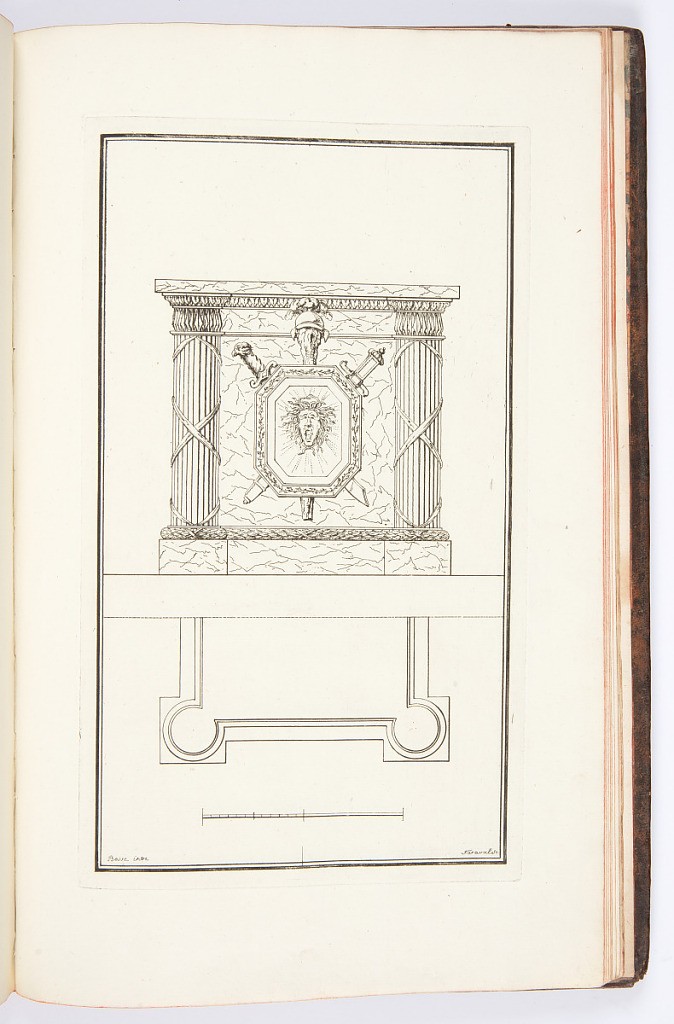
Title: POELE militaire, orné de trophées et faisceaux d’armes en colonnes aux quatre angles
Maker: Louis-Gustave Taraval, French, 1738 – 1794
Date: ca. 1791
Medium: Etching on paper
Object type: Print
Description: Design for a stove heater decorated with neoclassical motifs, in the form of a pedestal with bundles of arrows at the corners and a shield with the face of Medusa on the front, swords and a shaft with a helmet behind the shield. With leaf repeating pattern moldings along the top and bottom. A plan view and scale below. The plate is signed.